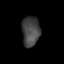
Tissue: lung
Cell type: Myeloid cells
Senescence score: 0.542
Nuclear area (px): 525
Mean DAPI intensity: 67.97